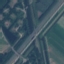
Land use / land cover: Highway